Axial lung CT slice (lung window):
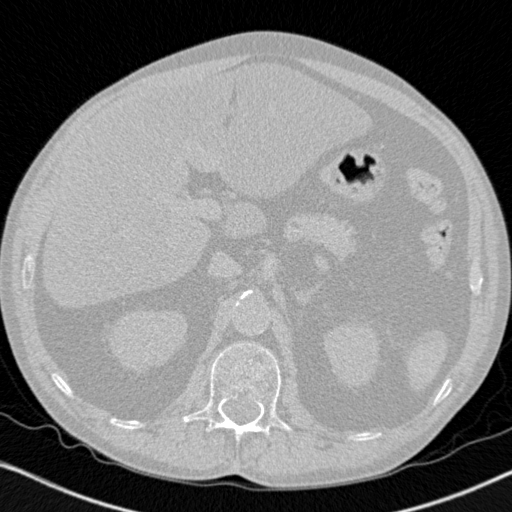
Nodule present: no